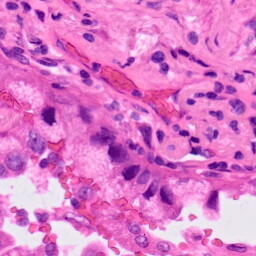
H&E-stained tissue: Lung